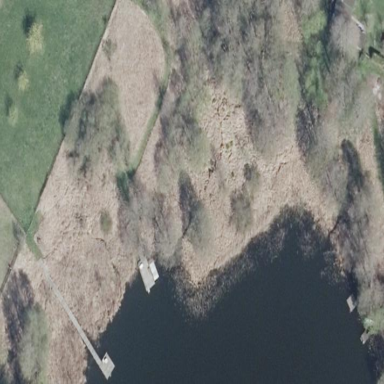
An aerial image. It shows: Reedbed in wetland area.